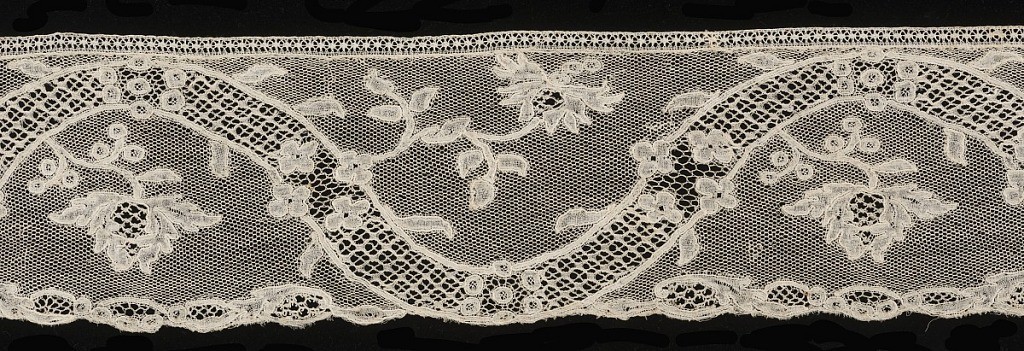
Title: Border
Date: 18th century
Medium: linen Technique: bobbin lace, Mechlin style
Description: Design of serpentine band of open work and two sprays, in alternate directions, growing out from the serpentine band.